Question: I have a triangle with points A, B, C and Point in space (P). How can I get distance from point to plane? I need to calc distance from P to plane, even when my triangle lie far away(or not above to the point, like on picture).
Point and triangle:
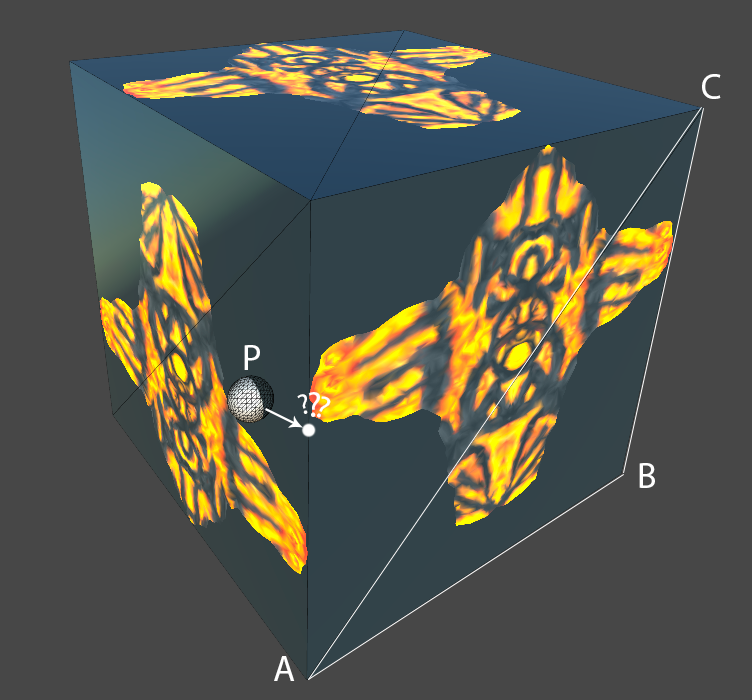
Answer: I assume you want to compute perpendicular distance between point and plane given 3 points on it forming a triangle. Here vector math approach:
1. definitions let the triangle points be p0,p1,p2 and tested point p.
2. plane normal first we need to obtain plane normal, that is simple vector multiplication of any two non parallel and non zero vectors inside the plane: n = cross( p1-p0 , p2-p0 )
and normalize it to unit vector (to simplify stuff): n = n/|n|
3. perpendicular distance we can exploit dot product for this so just crate a vector going from any point on the plane into your tested point and dot with unit normal ... dist = |dot ( p-p0 , n )|
the last absolute value (on scalar distance) will just get rid of the sign of the result which tells you if the point p is in direction of normal n or in opposite one sometimes such info is wanted so in such case remove the outermost abs value and use polygon winding and cross product operands order to maintain wanted normal direction.
Here (look for ) you will find the 'cross' , 'dot' and '||' equations used if needed:
- <URL>
so if I put all together in code like form:
'''
U.x=p1.x-p0.x; V.x=p2.x-p0.x; // basis vectors on the plane
U.y=p1.y-p0.y; V.y=p2.y-p0.y;
U.z=p1.z-p0.z; V.z=p2.z-p0.z;
n.x=(U.y*V.z)-(U.z*V.y); // plane normal
n.y=(U.z*V.x)-(U.x*V.z);
n.z=(U.x*V.y)-(U.y*V.x);
dist = sqrt( (n.x*n.x) + (n.y*n.y) + (n.z*n.z) ); // normalized
n.x /= dist;
n.y /= dist;
n.z /= dist;
dist = abs( (p.x-p0.x)*n.x + (p.y-p0.y)*n.y + (p.z-p0.z)*n.z ); // your perpendicular distance
'''